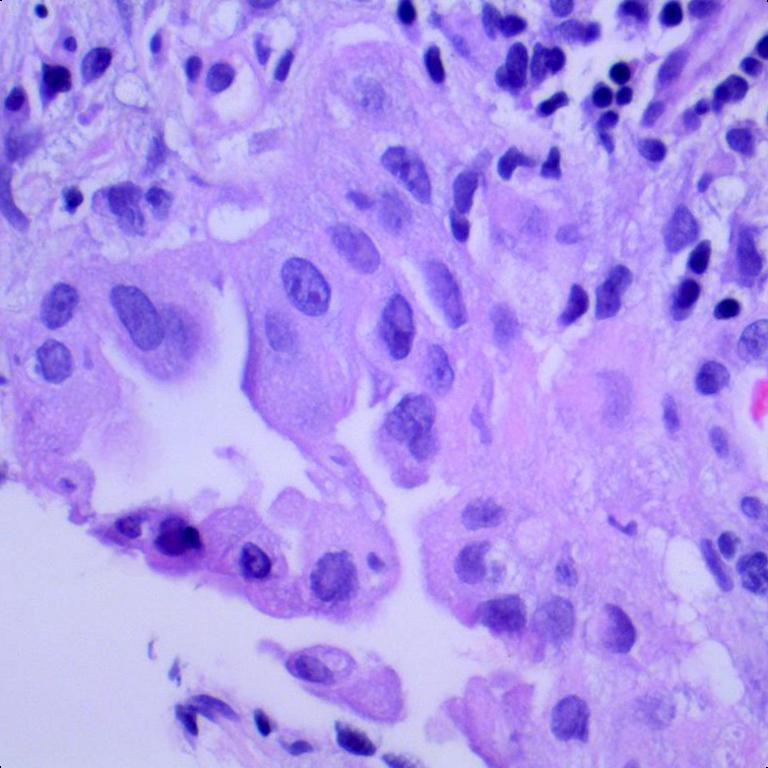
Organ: lung
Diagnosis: adenocarcinomas